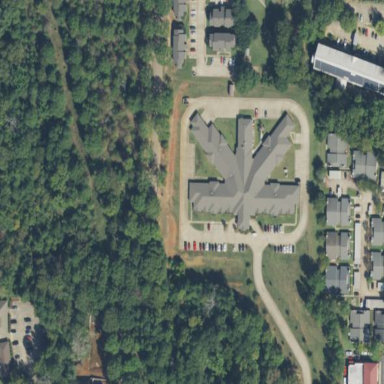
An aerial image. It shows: Nursing home.